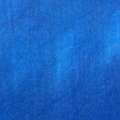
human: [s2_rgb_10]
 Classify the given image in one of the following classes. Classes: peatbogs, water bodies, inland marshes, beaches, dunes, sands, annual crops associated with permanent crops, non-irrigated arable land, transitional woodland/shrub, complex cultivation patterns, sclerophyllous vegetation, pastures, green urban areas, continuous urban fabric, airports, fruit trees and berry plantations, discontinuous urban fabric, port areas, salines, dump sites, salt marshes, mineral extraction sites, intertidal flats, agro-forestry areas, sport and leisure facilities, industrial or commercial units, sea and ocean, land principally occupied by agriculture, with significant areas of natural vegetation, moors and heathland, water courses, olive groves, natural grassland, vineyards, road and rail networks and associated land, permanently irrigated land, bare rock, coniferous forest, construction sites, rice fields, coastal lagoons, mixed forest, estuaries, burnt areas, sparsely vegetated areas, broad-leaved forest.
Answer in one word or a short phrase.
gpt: sea and ocean